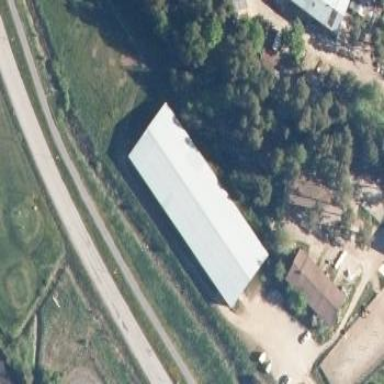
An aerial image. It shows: Building located in equestrian leisure land pitch.